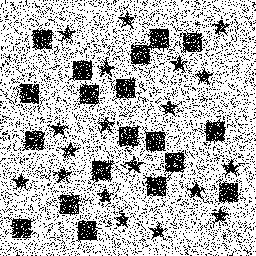
Squares: 19
Triangles: 0
Stars: 19
Total shapes: 38